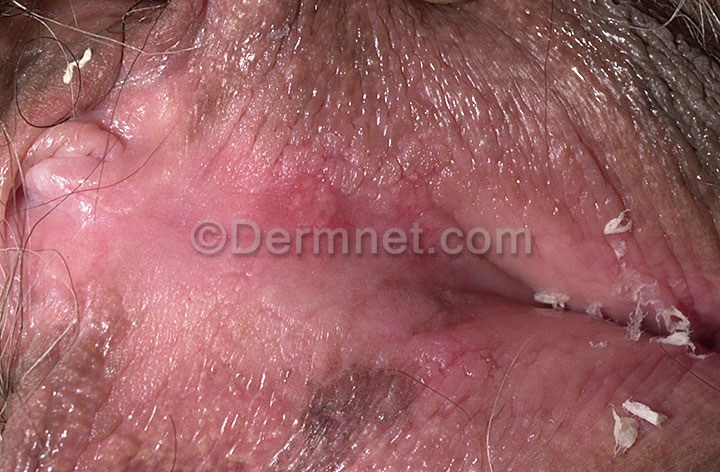
Disease: Vasculitis Photos